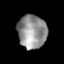
Tissue: lung
Cell type: T cells
Senescence score: 0.2286
Nuclear area (px): 948
Mean DAPI intensity: 146.334